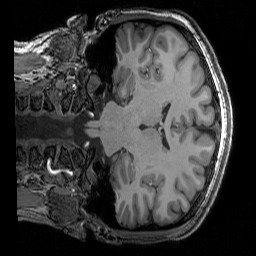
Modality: T1w
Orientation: coronal
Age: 21
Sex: female
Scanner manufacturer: siemens
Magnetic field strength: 3 T
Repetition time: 2.3 s
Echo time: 0.00344 s